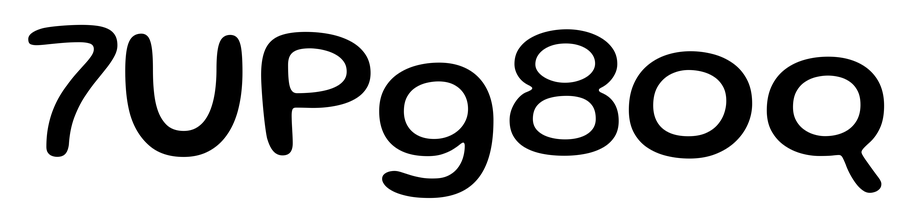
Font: Gluten_Regular